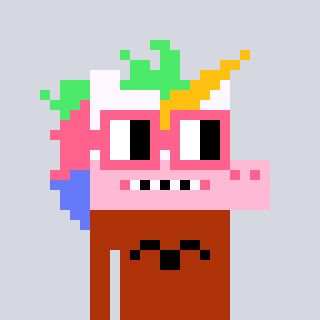
a pixel art character with square pink glasses, a unicorn-shaped head and a hotbrown-colored body on a cool background